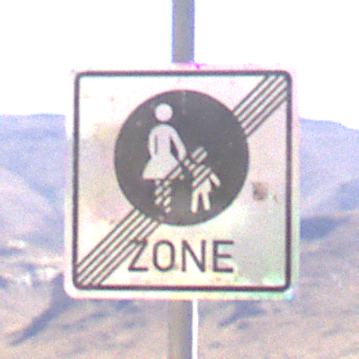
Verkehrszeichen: EndeFussgaengerzone
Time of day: Midday
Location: Outdoor (Nature)
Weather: Clear
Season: NotSpecified
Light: Natural